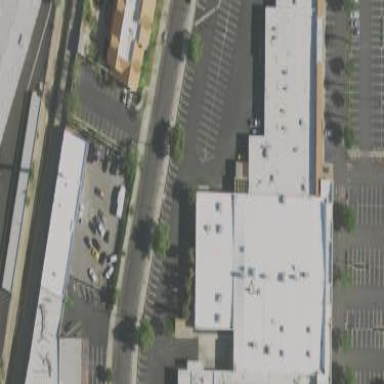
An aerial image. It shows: Commercial building.